Field crop: maize
Growth stage: 2
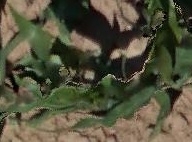
Species: maize